Question: For a 'ListView', I want to give the individual 'ListView' elements some kind of progress indicator - so to speak, I need a list of progress bars.
However, each of the listview elements have some text overlay in the form of a 'TextView' that should not be affected by the progress bar at all.
I think pictures can tell more than words in this case, so here is pretty much what I want:

I know I can add "sublayouts" to the individual 'LinearLayout's and change the weight programmatically, which looks somewhat like this:
'''
<LinearLayout xmlns:android="http://schemas.android.com/apk/res/android"
xmlns:tools="http://schemas.android.com/tools"
android:layout_width="match_parent"
android:layout_height="match_parent"
android:orientation="horizontal">
<LinearLayout
android:id="@leftSide"
android:background="@color/green"
android:layout_width="wrap_content"
android:layout_height="match_parent"
android:layout_weight="0.8" >
</LinearLayout>
<LinearLayout
android:id="@rightSide"
android:background="@color/red"
android:layout_width="wrap_content"
android:layout_height="match_parent"
android:layout_weight="0.2" >
</LinearLayout>
</LinearLayout>
'''
and then programmatically change the weight for both sides (completed and uncompleted):
'''
float weightLeft = 0.8f;
float weightRight = 1f-weightLeft;
android.widget.LinearLayout.LayoutParams paramsLeft = new android.widget.LinearLayout.LayoutParams(
LayoutParams.MATCH_PARENT, LayoutParams.WRAP_CONTENT, weightLeft);
LinearLayout left = (LinearLayout) findViewById(R.id.leftside);
left.setLayoutParams(paramsLeft);
android.widget.LinearLayout.LayoutParams paramsRight = new android.widget.LinearLayout.LayoutParams(
LayoutParams.MATCH_PARENT, LayoutParams.WRAP_CONTENT, weightRight);
LinearLayout right = (LinearLayout) findViewById(R.id.rightside);
left.setLayoutParams(paramsRight);
'''
But - the question now is, how do I make the textviews sit on the parent linear layout and ignore the children 'LinearLayouts' ?
I can also imagine there is a way to just split up the distribution of the background parts using 'drawables', but I have no clue how to do that, especially not programmatically.
Any help is appreciated!
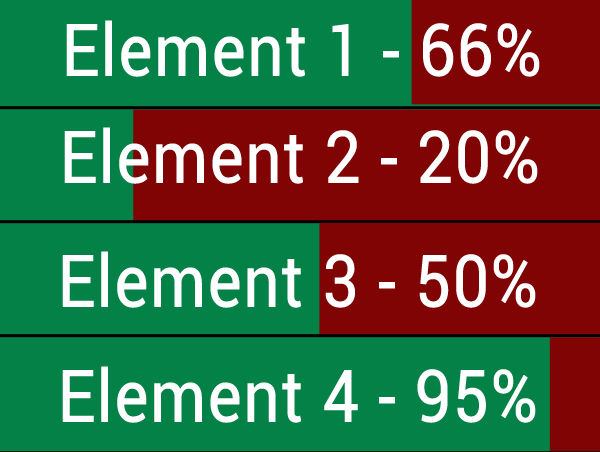
Answer: try this custom Drawable, mFraction is [0..1]:
'''
public class FractionDrawable extends Drawable {
private Paint mPaint;
private float mFraction;
public FractionDrawable(float fraction) {
mPaint = new Paint();
setFraction(fraction);
}
public void setFraction(float fraction) {
mFraction = fraction;
invalidateSelf();
}
@Override
public void draw(Canvas canvas) {
Rect b = getBounds();
mPaint.setColor(0xff00aa00);
float x = b.width() * mFraction;
canvas.drawRect(0, 0, x, b.height(), mPaint);
mPaint.setColor(0xffaa0000);
canvas.drawRect(x, 0, b.width(), b.height(), mPaint);
}
@Override
public void setAlpha(int alpha) {
}
@Override
public void setColorFilter(ColorFilter cf) {
}
@Override
public int getOpacity() {
return PixelFormat.TRANSLUCENT;
}
}
'''